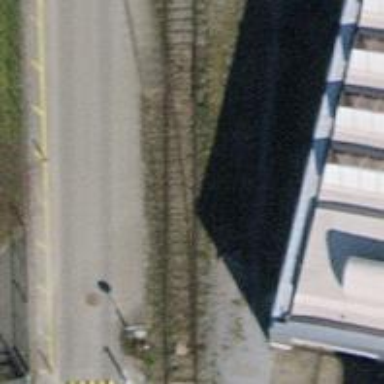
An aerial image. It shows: Railway switch.